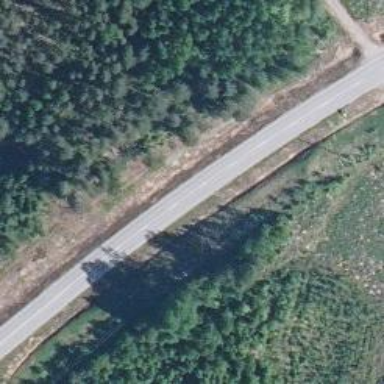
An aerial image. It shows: Asphalt road classified as primary highway.